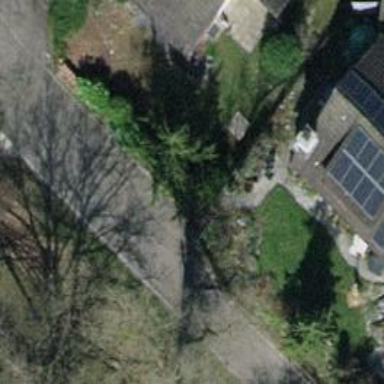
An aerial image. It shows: Urban area featuring tree as natural element.